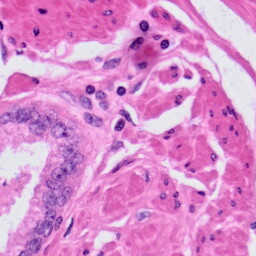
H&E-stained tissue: Prostate